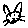
Label: cat